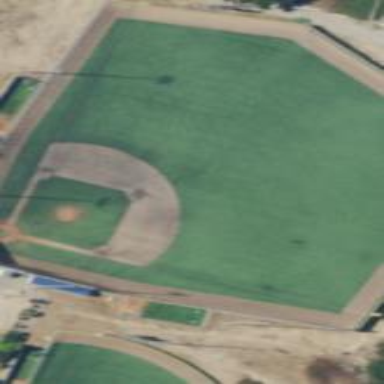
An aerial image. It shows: Baseball pitch enclosed by chain link fence.